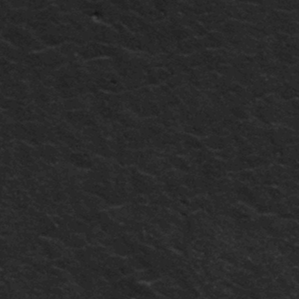
Label: frost